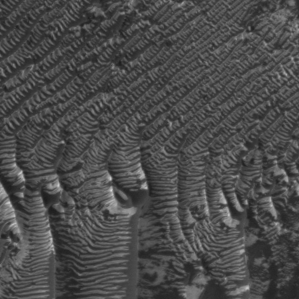
Label: frost